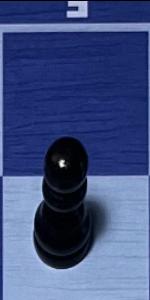
Label: Pawn_Black